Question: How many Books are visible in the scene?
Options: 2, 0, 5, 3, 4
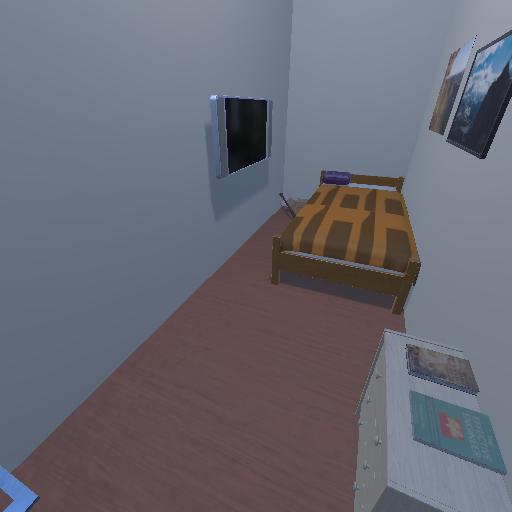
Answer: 2